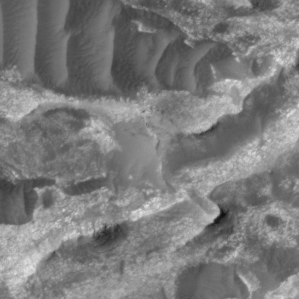
Label: non_frost